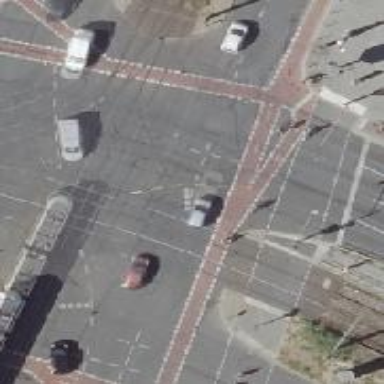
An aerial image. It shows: Tram crossing on the railway.